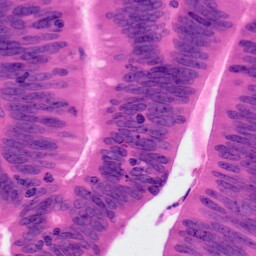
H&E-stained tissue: Colon